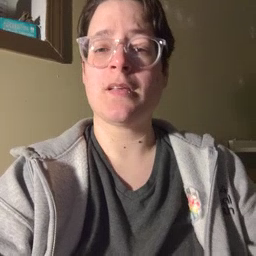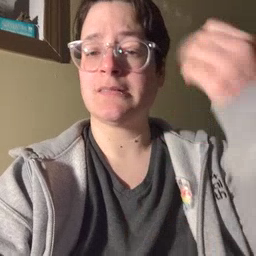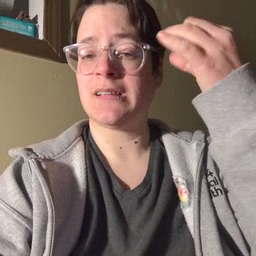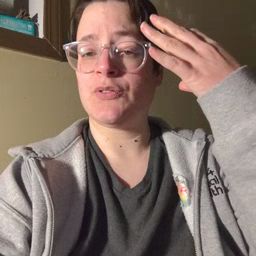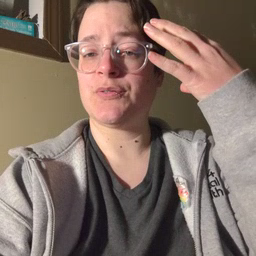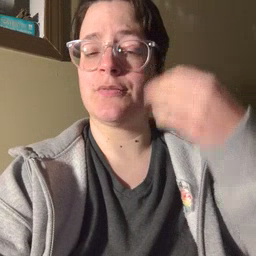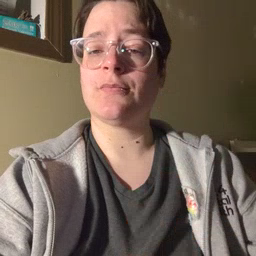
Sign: shower